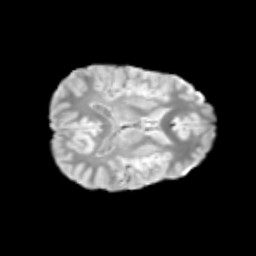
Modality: T2w
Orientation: axial
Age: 12
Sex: male
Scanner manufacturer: siemens
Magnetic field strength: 3 T
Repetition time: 3.8 s
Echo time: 0.07 s